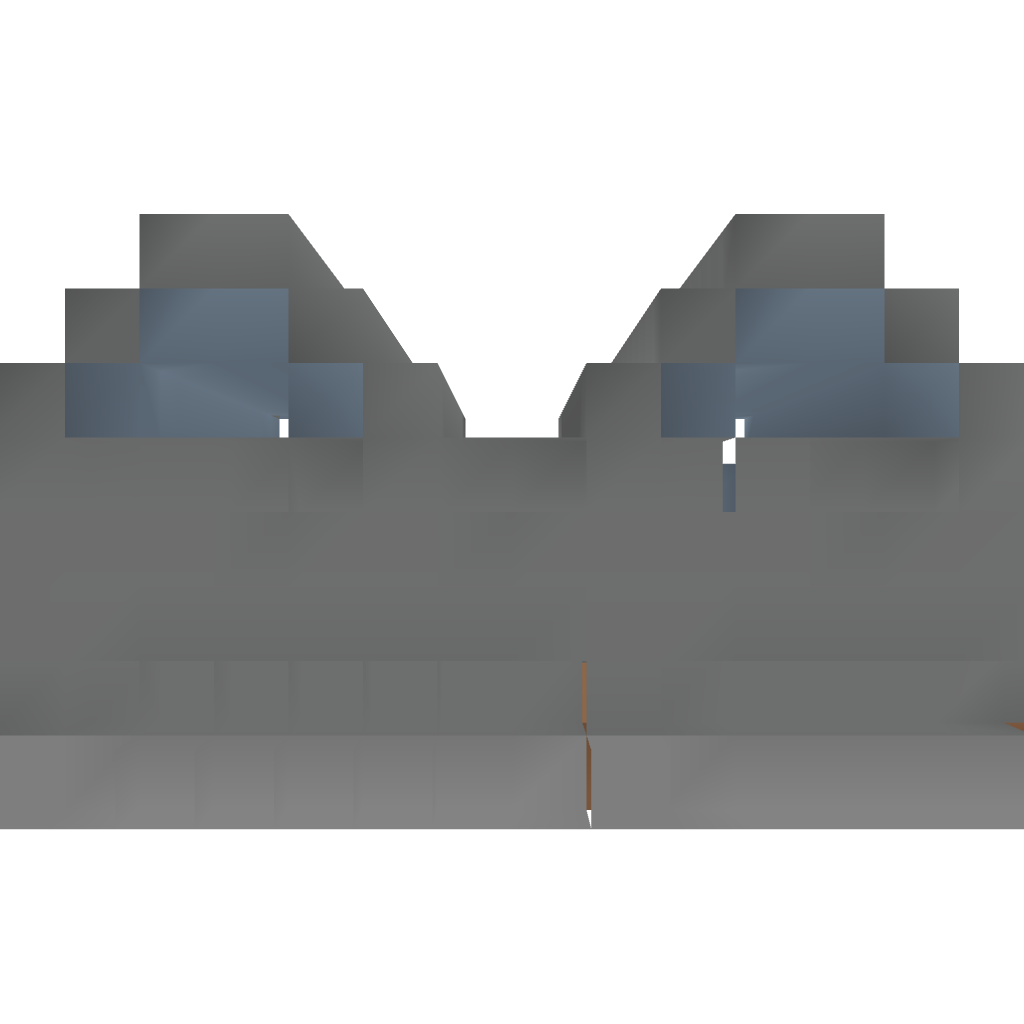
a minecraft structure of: A Small storage building